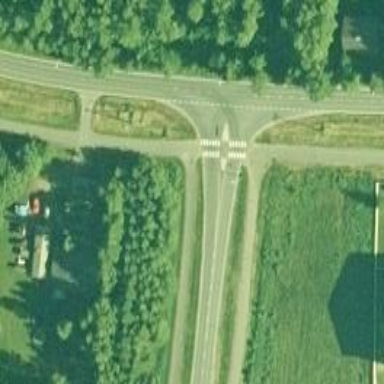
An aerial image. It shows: Marked crossing on the road.